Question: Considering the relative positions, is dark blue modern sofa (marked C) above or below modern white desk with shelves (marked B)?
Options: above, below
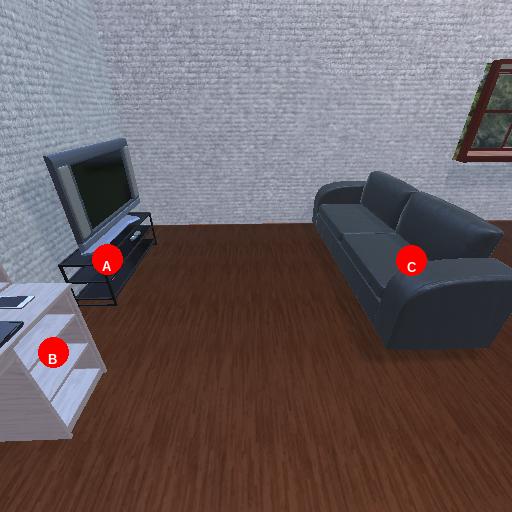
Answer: above